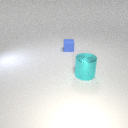
large cyan metal cylinder in front of small blue rubber cube